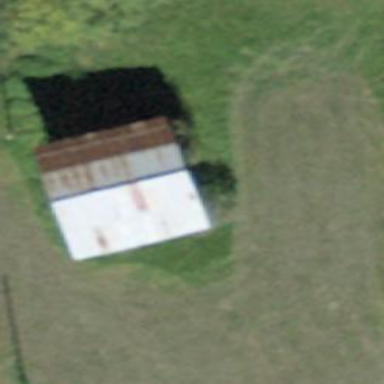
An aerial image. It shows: Rural barn.